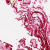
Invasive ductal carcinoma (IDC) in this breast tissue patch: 0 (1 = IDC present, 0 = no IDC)